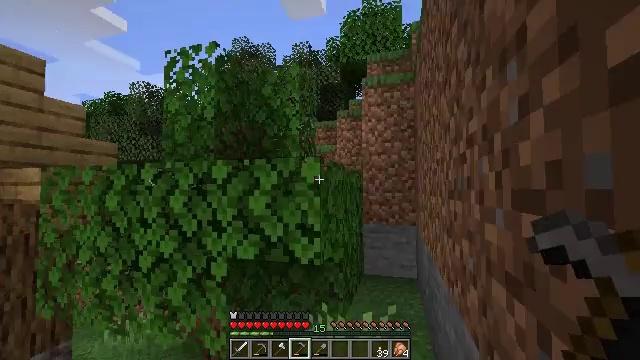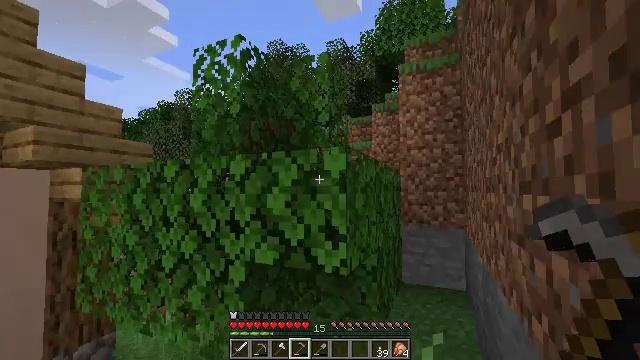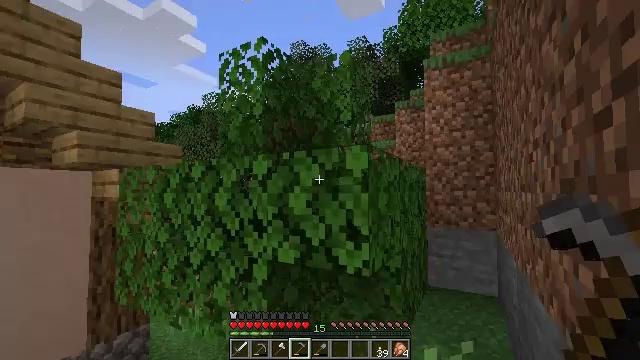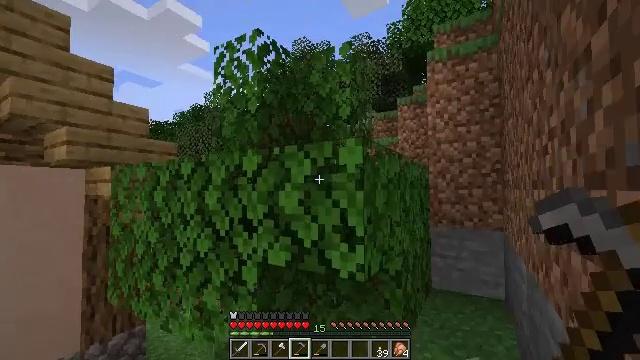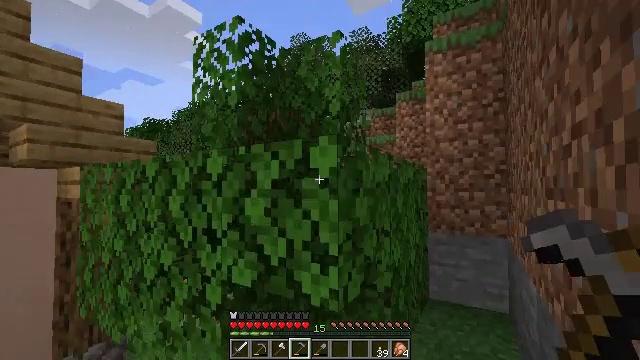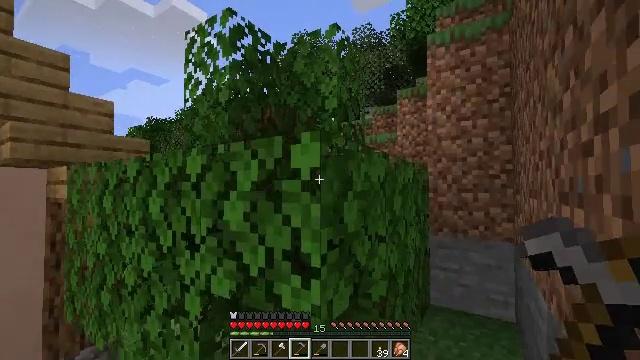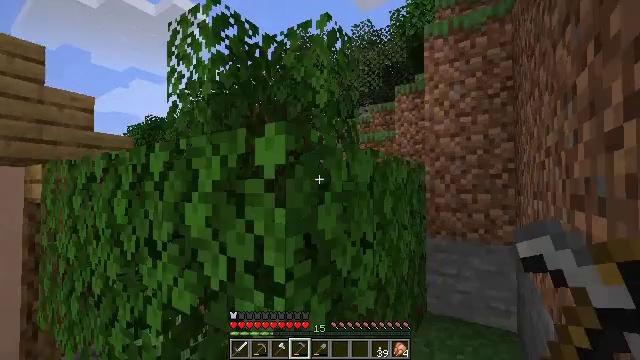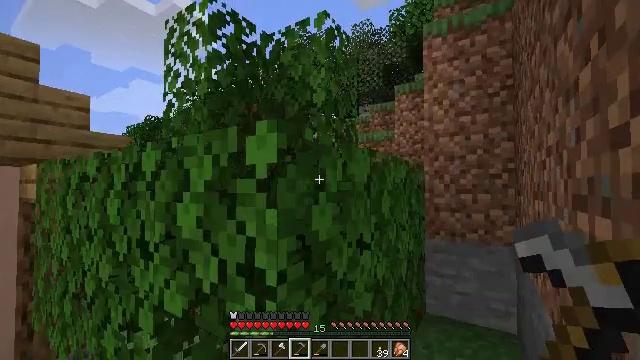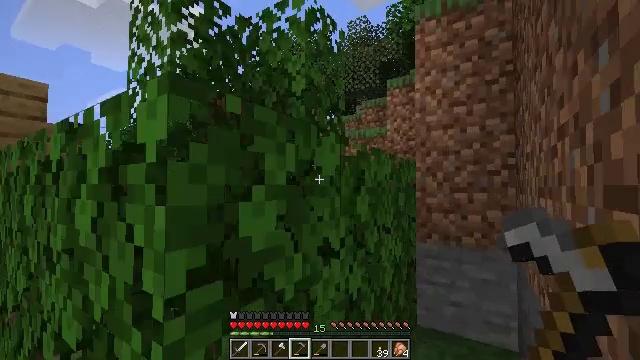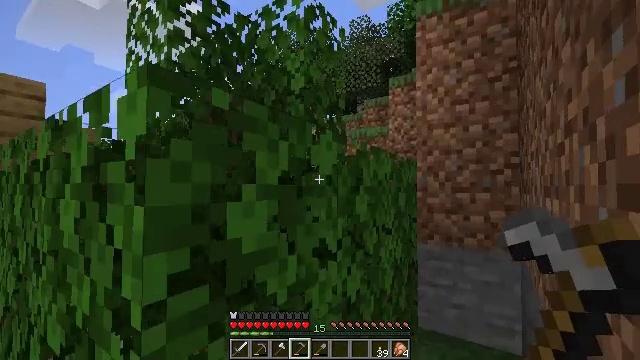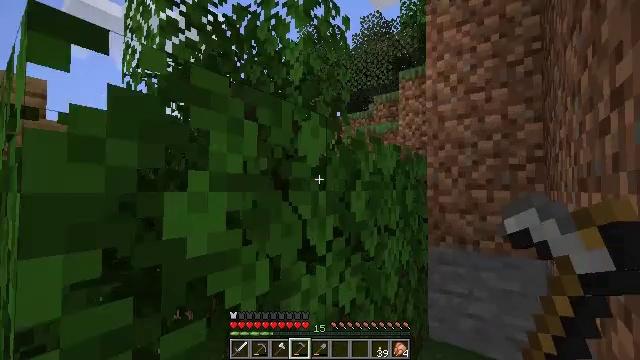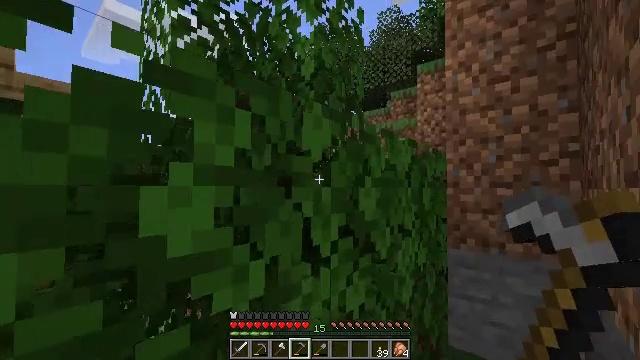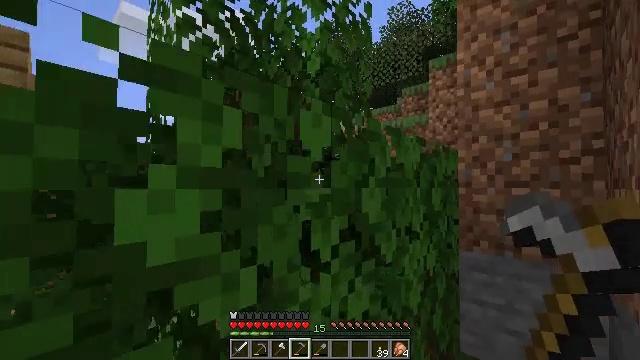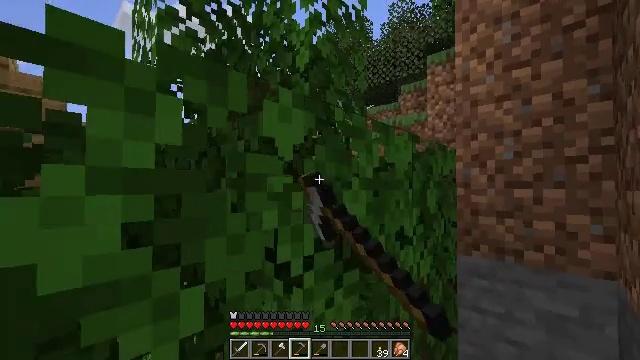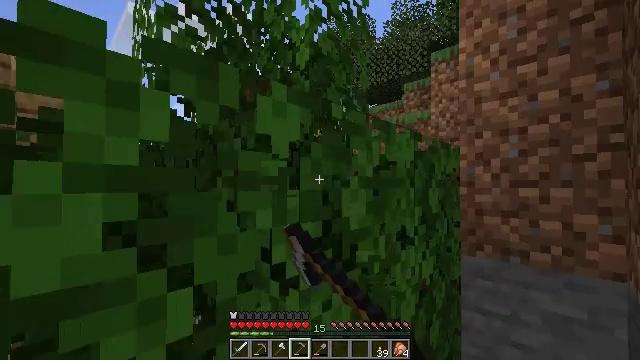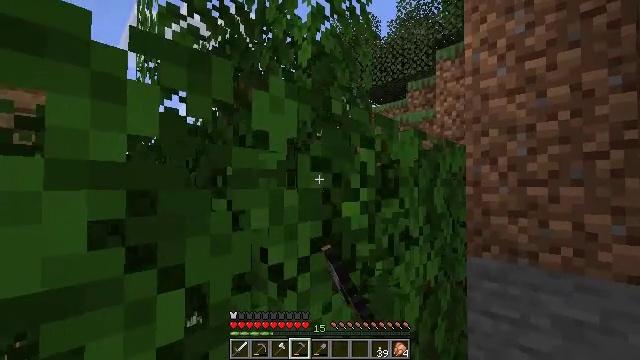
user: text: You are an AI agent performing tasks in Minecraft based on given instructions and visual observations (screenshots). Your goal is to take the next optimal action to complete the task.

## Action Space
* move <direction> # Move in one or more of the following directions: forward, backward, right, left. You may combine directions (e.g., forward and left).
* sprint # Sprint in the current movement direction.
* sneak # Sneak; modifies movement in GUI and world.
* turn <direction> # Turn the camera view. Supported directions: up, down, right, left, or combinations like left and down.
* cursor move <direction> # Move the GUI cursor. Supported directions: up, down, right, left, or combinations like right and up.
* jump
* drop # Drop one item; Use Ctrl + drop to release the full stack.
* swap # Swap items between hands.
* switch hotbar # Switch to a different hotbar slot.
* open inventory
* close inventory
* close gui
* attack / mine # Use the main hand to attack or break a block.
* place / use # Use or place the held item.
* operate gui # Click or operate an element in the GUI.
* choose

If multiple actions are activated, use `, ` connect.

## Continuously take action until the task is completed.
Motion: motion action
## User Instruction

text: Trim the tree by mining oak leaves.
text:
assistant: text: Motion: move forward and move right, turn left
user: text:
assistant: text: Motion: move forward and move right, turn left
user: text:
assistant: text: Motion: move forward and move right
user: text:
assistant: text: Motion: move forward and move right
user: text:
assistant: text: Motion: move forward and move right
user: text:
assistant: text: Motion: move forward and move right
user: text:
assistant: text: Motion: move forward and move right
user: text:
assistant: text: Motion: move forward and move right
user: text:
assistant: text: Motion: move right
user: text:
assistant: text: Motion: move right, turn left
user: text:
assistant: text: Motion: move right, turn left
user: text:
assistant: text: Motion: move right, turn left, attack / mine
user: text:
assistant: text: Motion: attack / mine
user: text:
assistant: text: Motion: attack / mine
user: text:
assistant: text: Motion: turn left, attack / mine
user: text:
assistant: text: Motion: attack / mine
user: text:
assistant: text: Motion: attack / mine
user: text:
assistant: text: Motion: attack / mine
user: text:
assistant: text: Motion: attack / mine
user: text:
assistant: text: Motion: attack / mine
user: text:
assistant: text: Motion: attack / mine
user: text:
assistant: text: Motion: attack / mine
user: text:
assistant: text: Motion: move forward, attack / mine
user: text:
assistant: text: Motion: move forward
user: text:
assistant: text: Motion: move forward, sprint
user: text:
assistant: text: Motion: move forward, sprint
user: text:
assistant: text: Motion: move forward, sprint
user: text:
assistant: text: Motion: move forward, sprint, turn left
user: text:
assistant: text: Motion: move forward, sprint, turn left
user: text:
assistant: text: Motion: move forward, sprint, turn left, jump